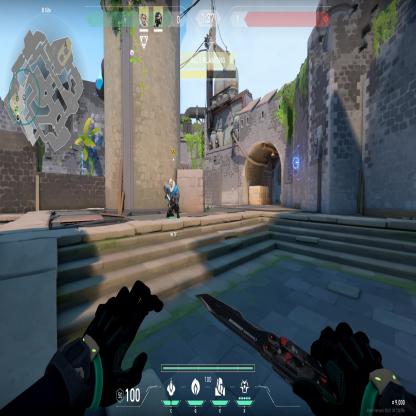
Label: teammate